Question: Is there a possibility to build a Microsoft Graph GET request to get a license overview like this:

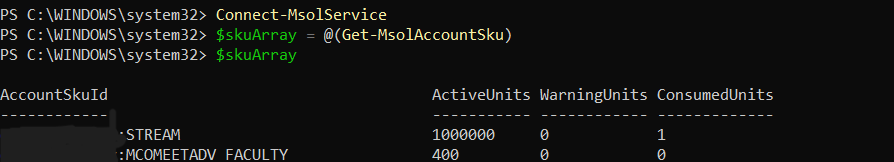
Answer: The closest Graph API endpoint is
'''
GET /subscribedSkus
'''
which returns the list of commercial subscriptions that an organization has acquired.
Check <URL> returned by 'Get-MsalAccountSku'
Resources:
<URL>
<URL>